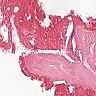
Metastatic tissue present: no